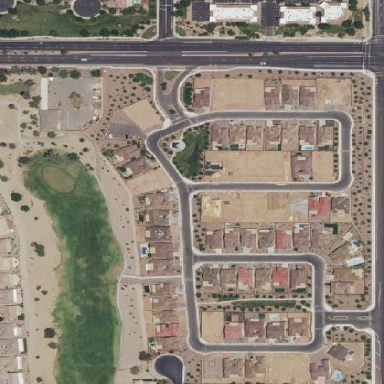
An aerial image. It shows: Residential area.